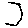
Label: hexagon